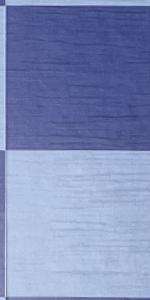
Label: Empty